九年级 · 算术
(本小题8.0分)

如图, 在 Rt $\triangle A B C$ 中, $\angle A C B=90^{\circ}, A C=3, B C=4$, 以点 $C$ 为圆心, $C A$ 为半径的圆与 $A B$ 交于点 $D$. 求 $A D$ 的长.


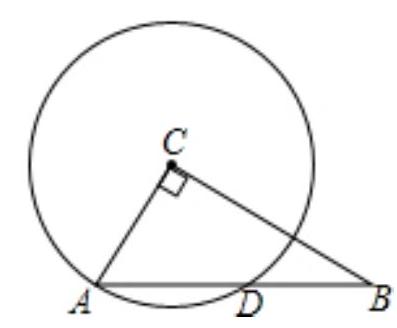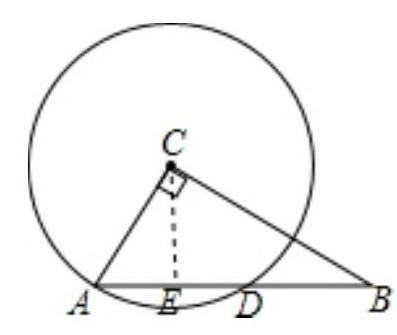
答案: 解: 过点 $C$ 作 $C E \perp A D$ 于点 $E$,

则 $A E=D E$,

$\because \angle A C B=90^{\circ}, A C=3, B C=4$,

$\therefore A B=\sqrt{A C^{2}+B C^{2}}=5$,

$\because S_{\triangle A B C}=\frac{1}{2} A C \cdot B C=\frac{1}{2} A B \cdot C E$,

$\therefore C E=\frac{A C \cdot B C}{A B}=\frac{3 \times 4}{5}=\frac{12}{5}$,

$\therefore A E=\sqrt{A C^{2}-C E^{2}}=\frac{9}{5}$,
$\therefore A D=2 A E=\frac{18}{5}$.

解析: 此题考查了垂径定理、勾股定理. 此题难度适中, 注意掌握辅助线的作法, 注意掌握数形结合思想的应用.

首先过点 $C$ 作 $C E \perp A D$ 于点 $E$, 由 $\angle A C B=90^{\circ}, A C=3, B C=4$, 可求得 $A B$ 的长, 又由直角三角形斜边上的高等于两直角边乘积除以斜边, 即可求得 $C E$ 的长, 由勾股定理求得 $A E$ 的长, 然后由垂径定理求得 $A D$ 的长.